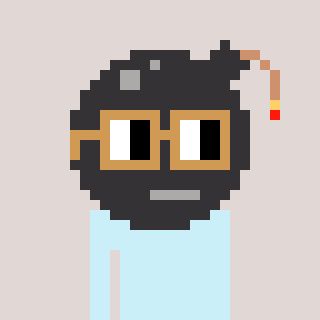
a pixel art character with square brown glasses, a bomb-shaped head and a grayscale-colored body on a warm background